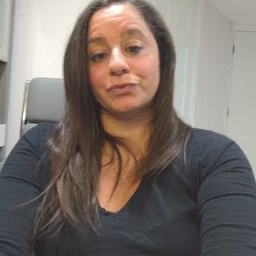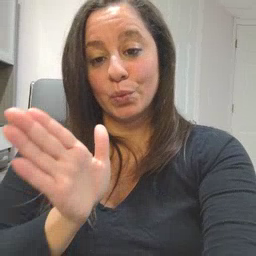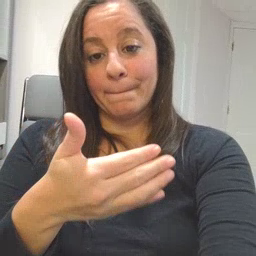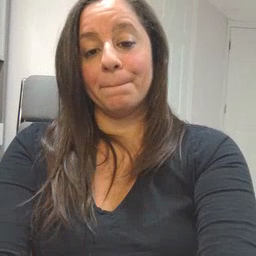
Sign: room